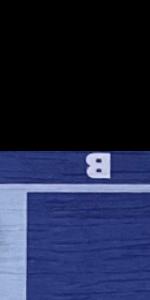
Label: Empty